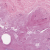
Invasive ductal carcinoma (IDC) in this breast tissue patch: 0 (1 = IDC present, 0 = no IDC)